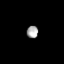
Tissue: lung
Cell type: Fibroblasts
Senescence score: 0.6723
Nuclear area (px): 144
Mean DAPI intensity: 159.854